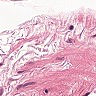
Metastatic tissue present: no